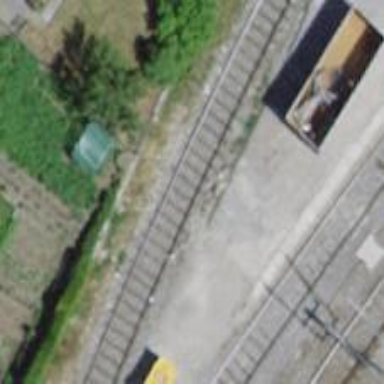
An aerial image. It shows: Rail siding with electrified contact lines.